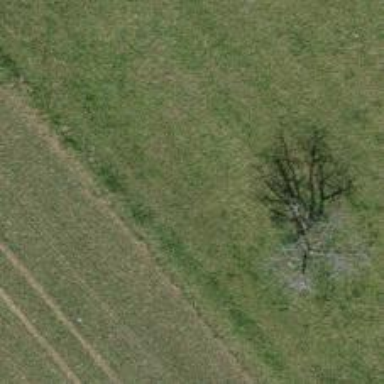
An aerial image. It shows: Deciduous tree with mixed leaves.